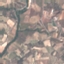
Land use / land cover: PermanentCrop